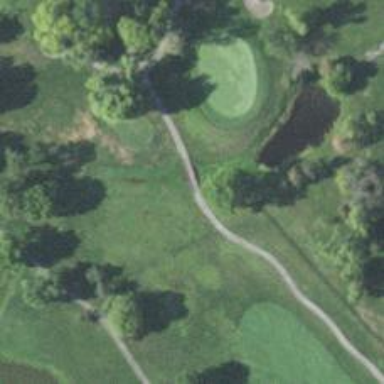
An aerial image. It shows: Service road that includes bridge over golf cart path.